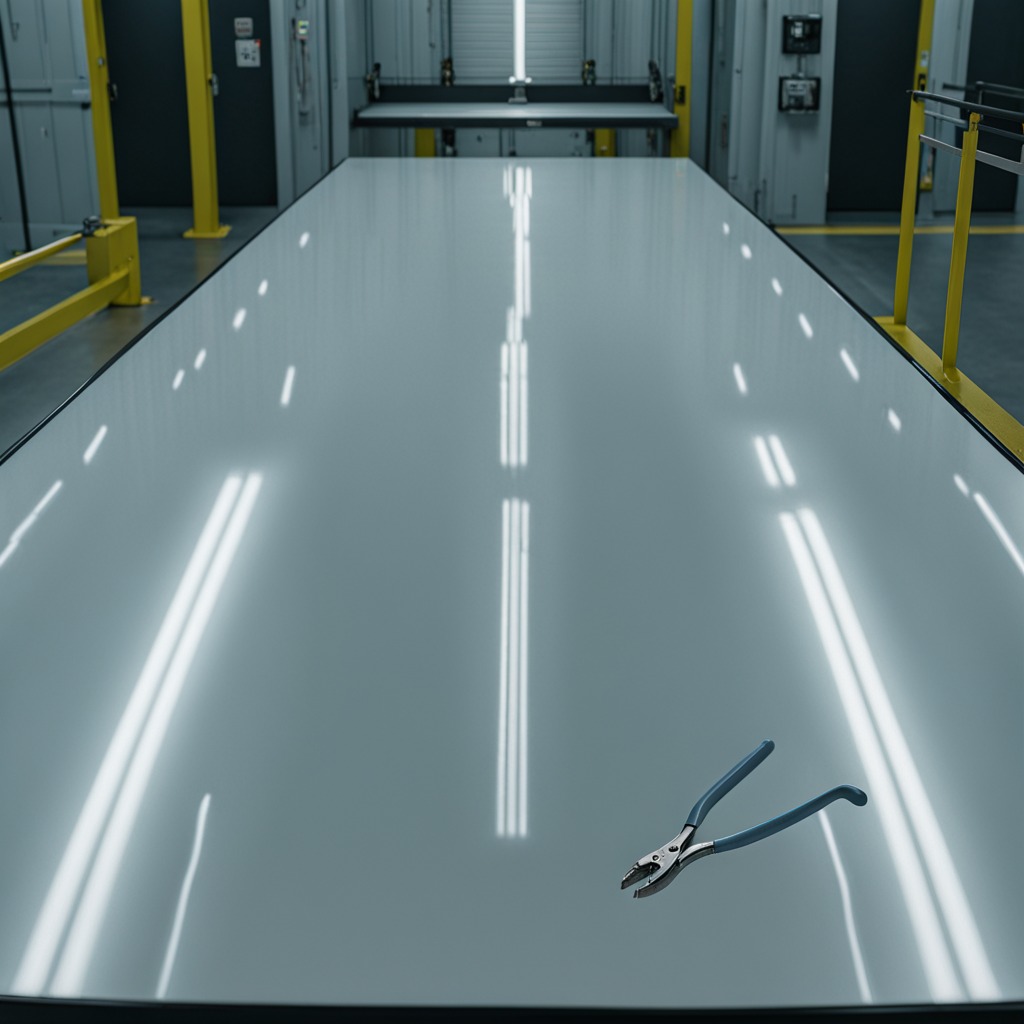
A plier is lying on the table in a ship maintenance bay industrial lighting.